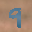
Label: 9